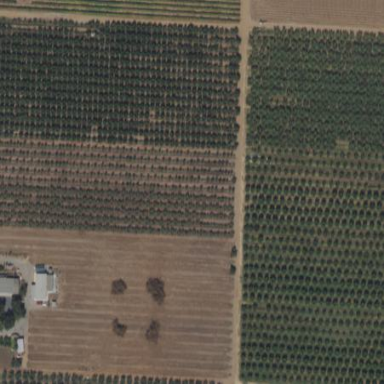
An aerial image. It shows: Orchard.